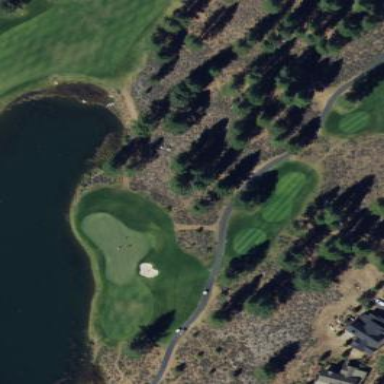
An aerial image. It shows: Rough area on grassy golf course.